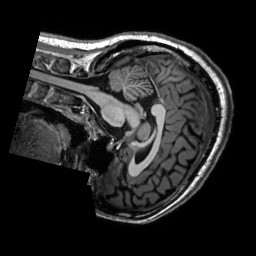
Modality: T1w
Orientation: sagittal
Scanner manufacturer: siemens
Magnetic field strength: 3 T
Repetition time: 2.3 s
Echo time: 0.00302 s